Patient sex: F
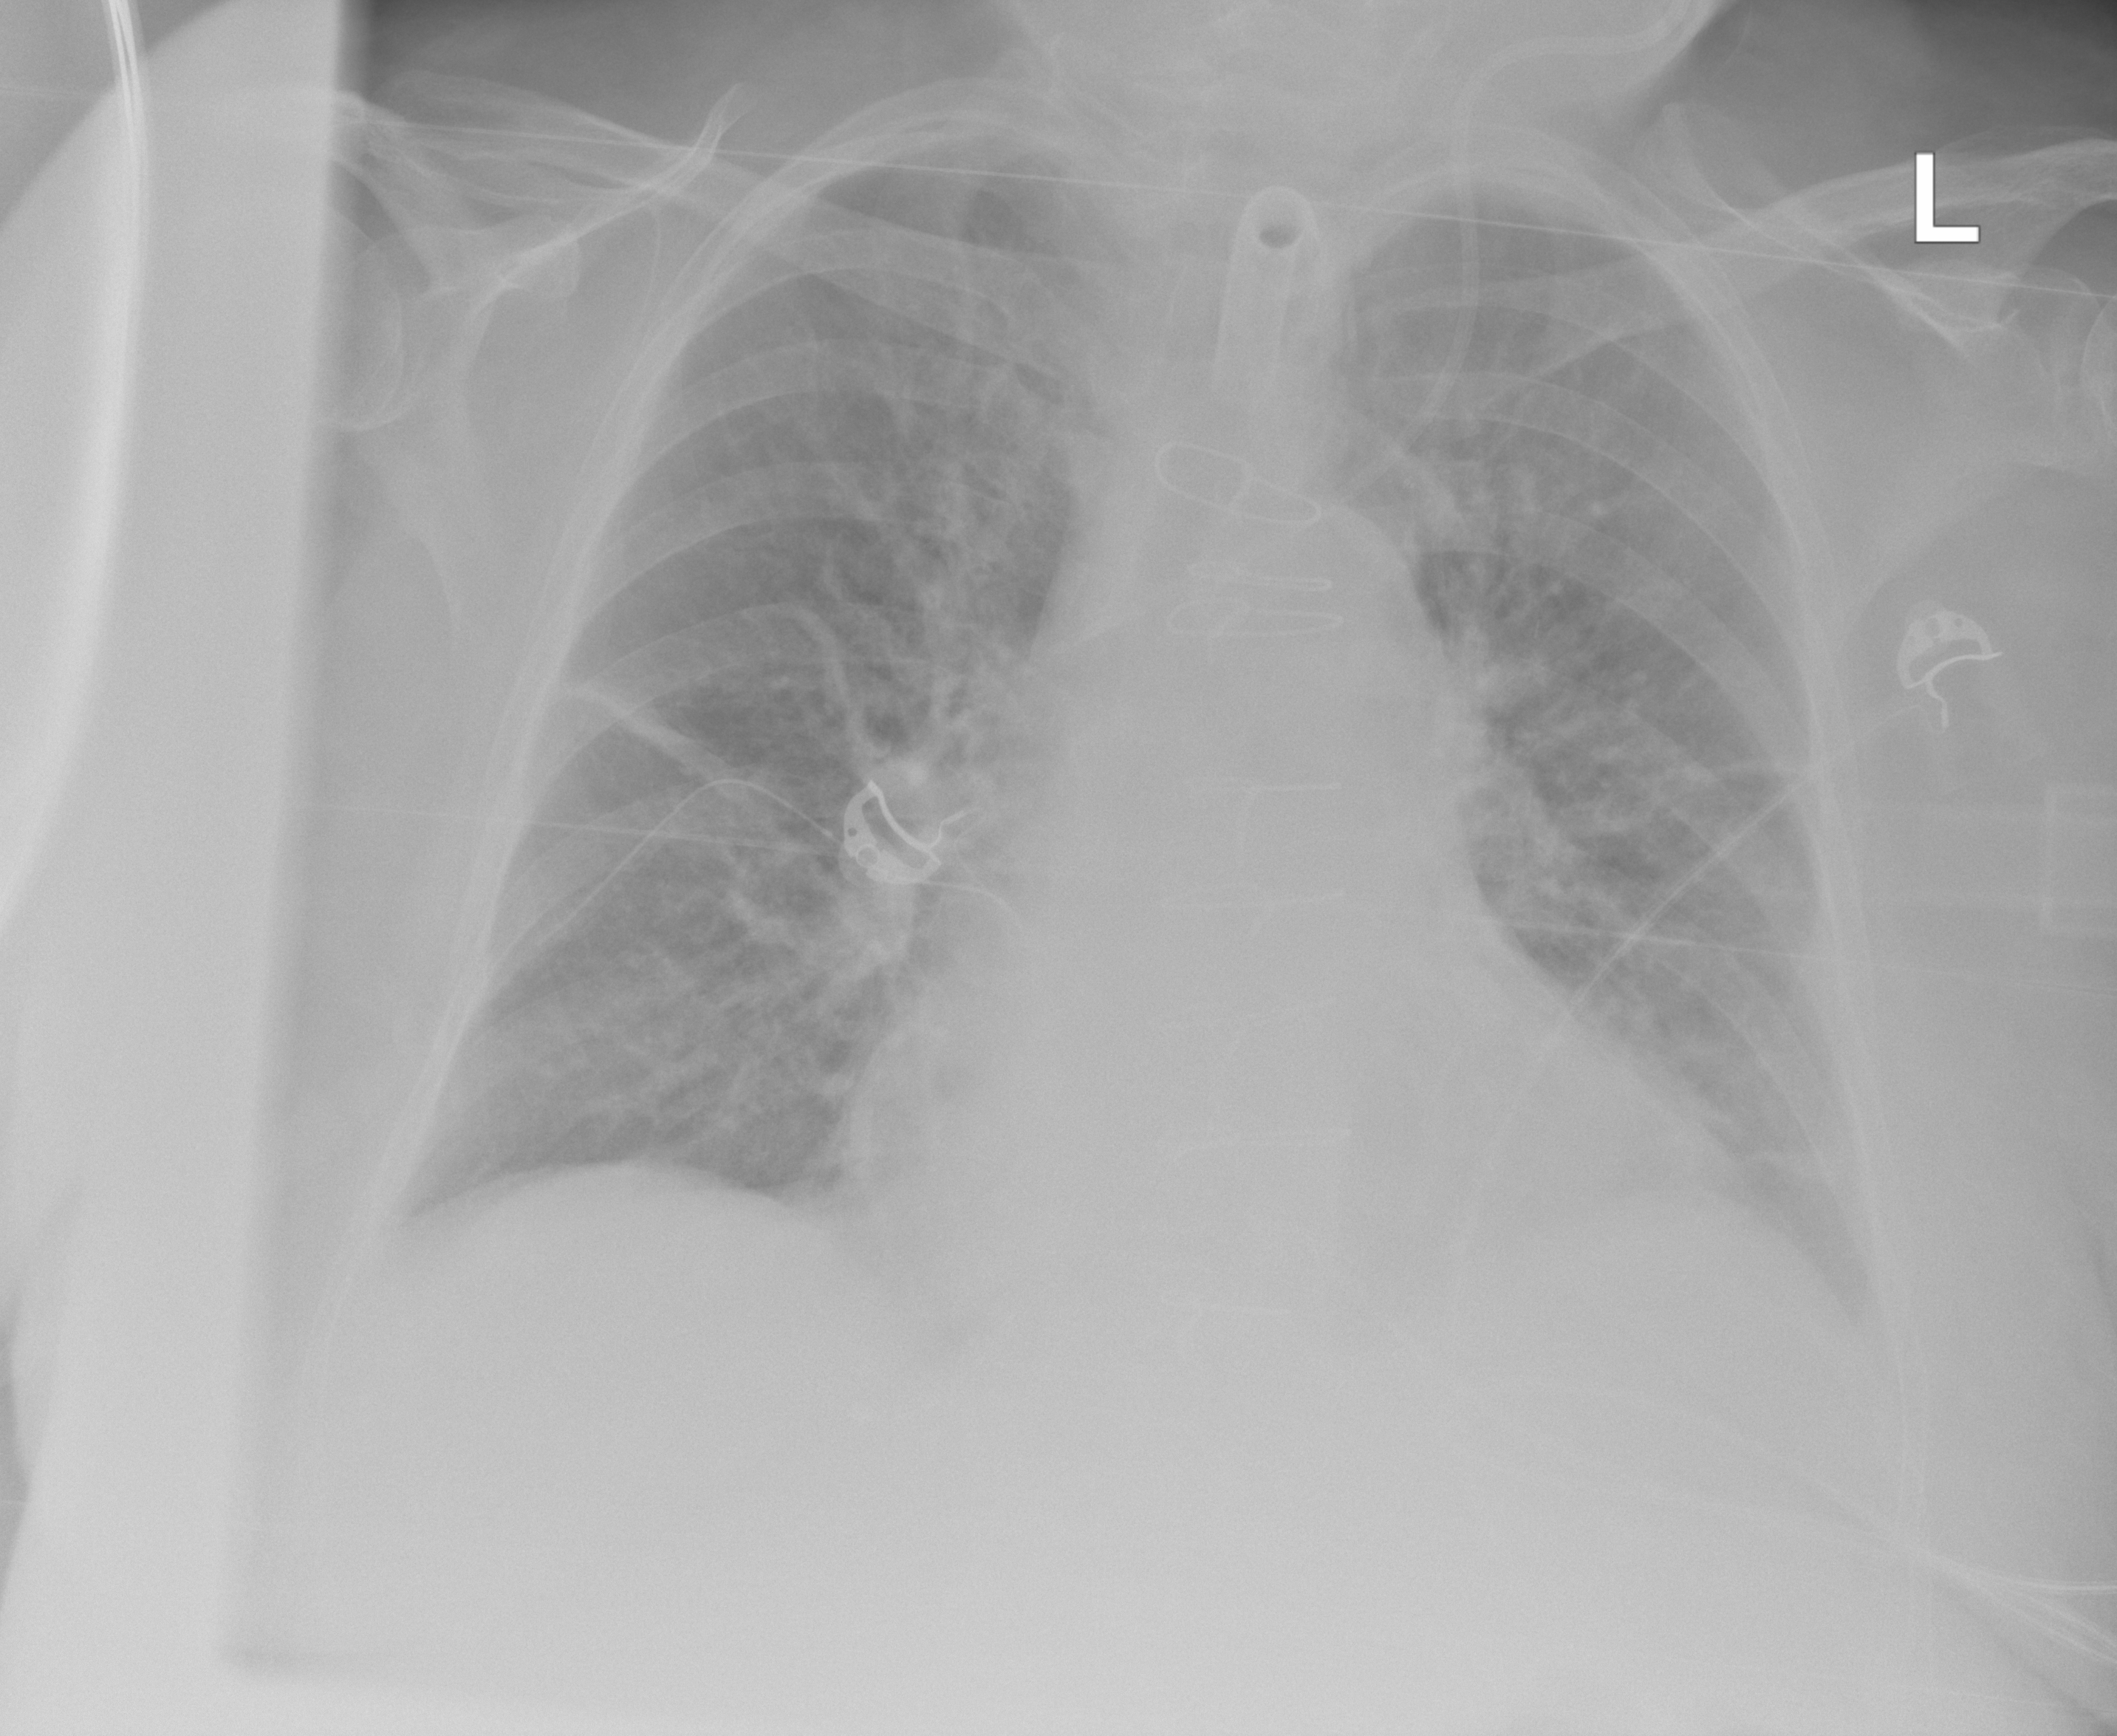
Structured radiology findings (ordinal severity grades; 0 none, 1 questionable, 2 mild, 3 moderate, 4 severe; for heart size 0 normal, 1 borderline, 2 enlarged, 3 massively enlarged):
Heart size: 2
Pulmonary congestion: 2
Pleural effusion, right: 0
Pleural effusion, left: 1
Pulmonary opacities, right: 0
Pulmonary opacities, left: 0
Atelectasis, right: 2
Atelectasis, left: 2